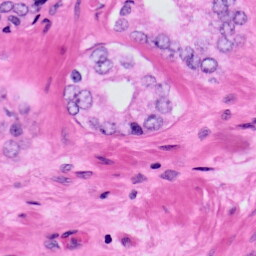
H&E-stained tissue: Prostate